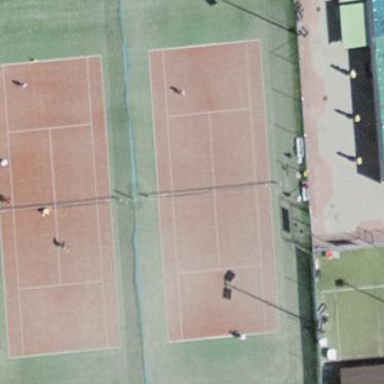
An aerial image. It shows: Tennis court on the leisure land pitch.